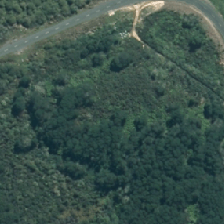
Land cover: deciduous_hardwood